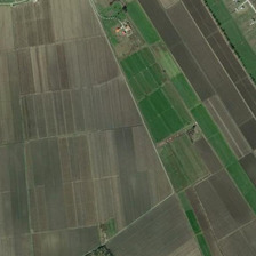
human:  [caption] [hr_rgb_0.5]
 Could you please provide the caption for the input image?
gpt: the farm is on the side of the road .

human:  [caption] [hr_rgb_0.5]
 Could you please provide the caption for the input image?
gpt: The colors of the farmland are green and gray.

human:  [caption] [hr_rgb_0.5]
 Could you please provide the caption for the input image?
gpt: The color of the farmland is green and gray.

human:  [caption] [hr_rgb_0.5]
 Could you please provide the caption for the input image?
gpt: The colours of the farmland are green and grey.

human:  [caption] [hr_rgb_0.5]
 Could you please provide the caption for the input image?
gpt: Green and grey farms